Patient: sex M, age 66
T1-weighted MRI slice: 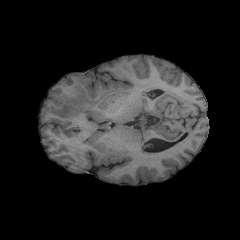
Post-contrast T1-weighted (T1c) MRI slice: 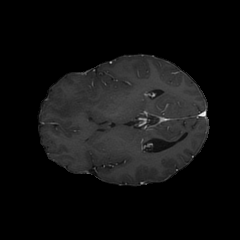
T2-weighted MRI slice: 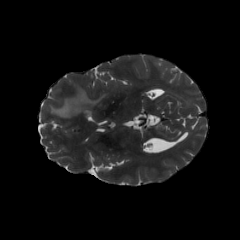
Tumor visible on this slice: yes
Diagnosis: Glioblastoma, IDH-wildtype
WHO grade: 4